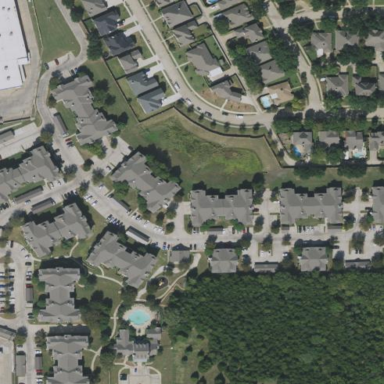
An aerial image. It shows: Residential area with apartments.